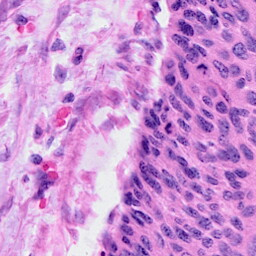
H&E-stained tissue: Cervix